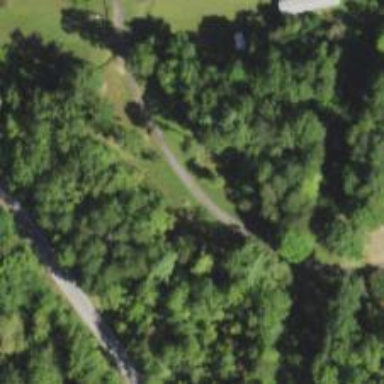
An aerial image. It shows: Driveway leading to service road.